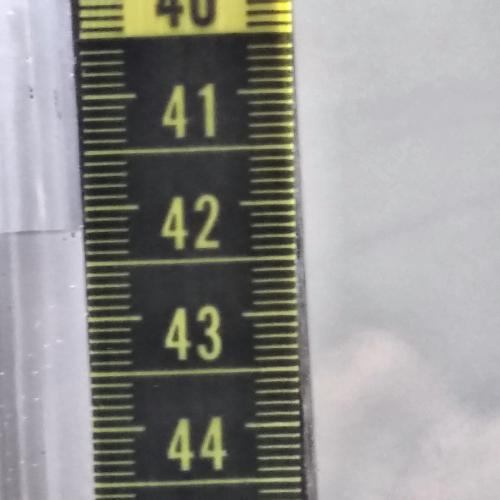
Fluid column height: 42.2 cm